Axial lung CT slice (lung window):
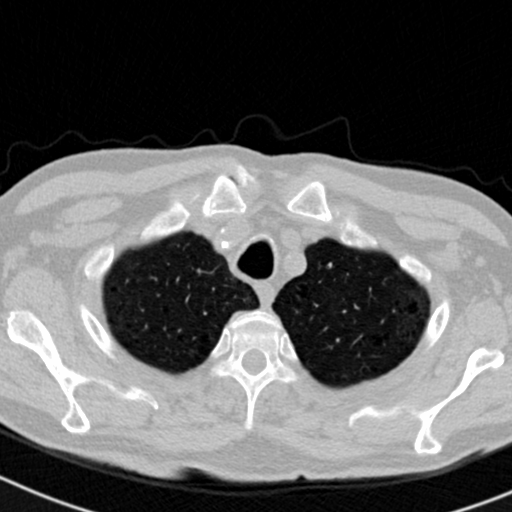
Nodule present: no